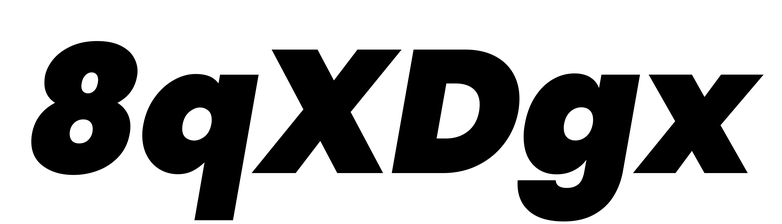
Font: Poppins-BlackItalic